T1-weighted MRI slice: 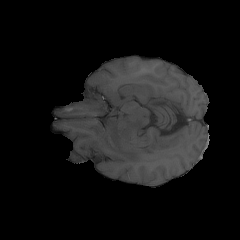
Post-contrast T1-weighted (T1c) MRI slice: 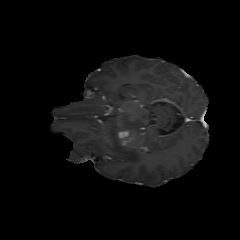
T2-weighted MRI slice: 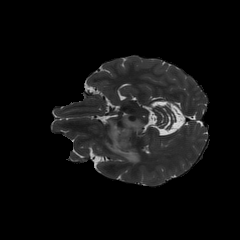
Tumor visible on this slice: yes